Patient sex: F
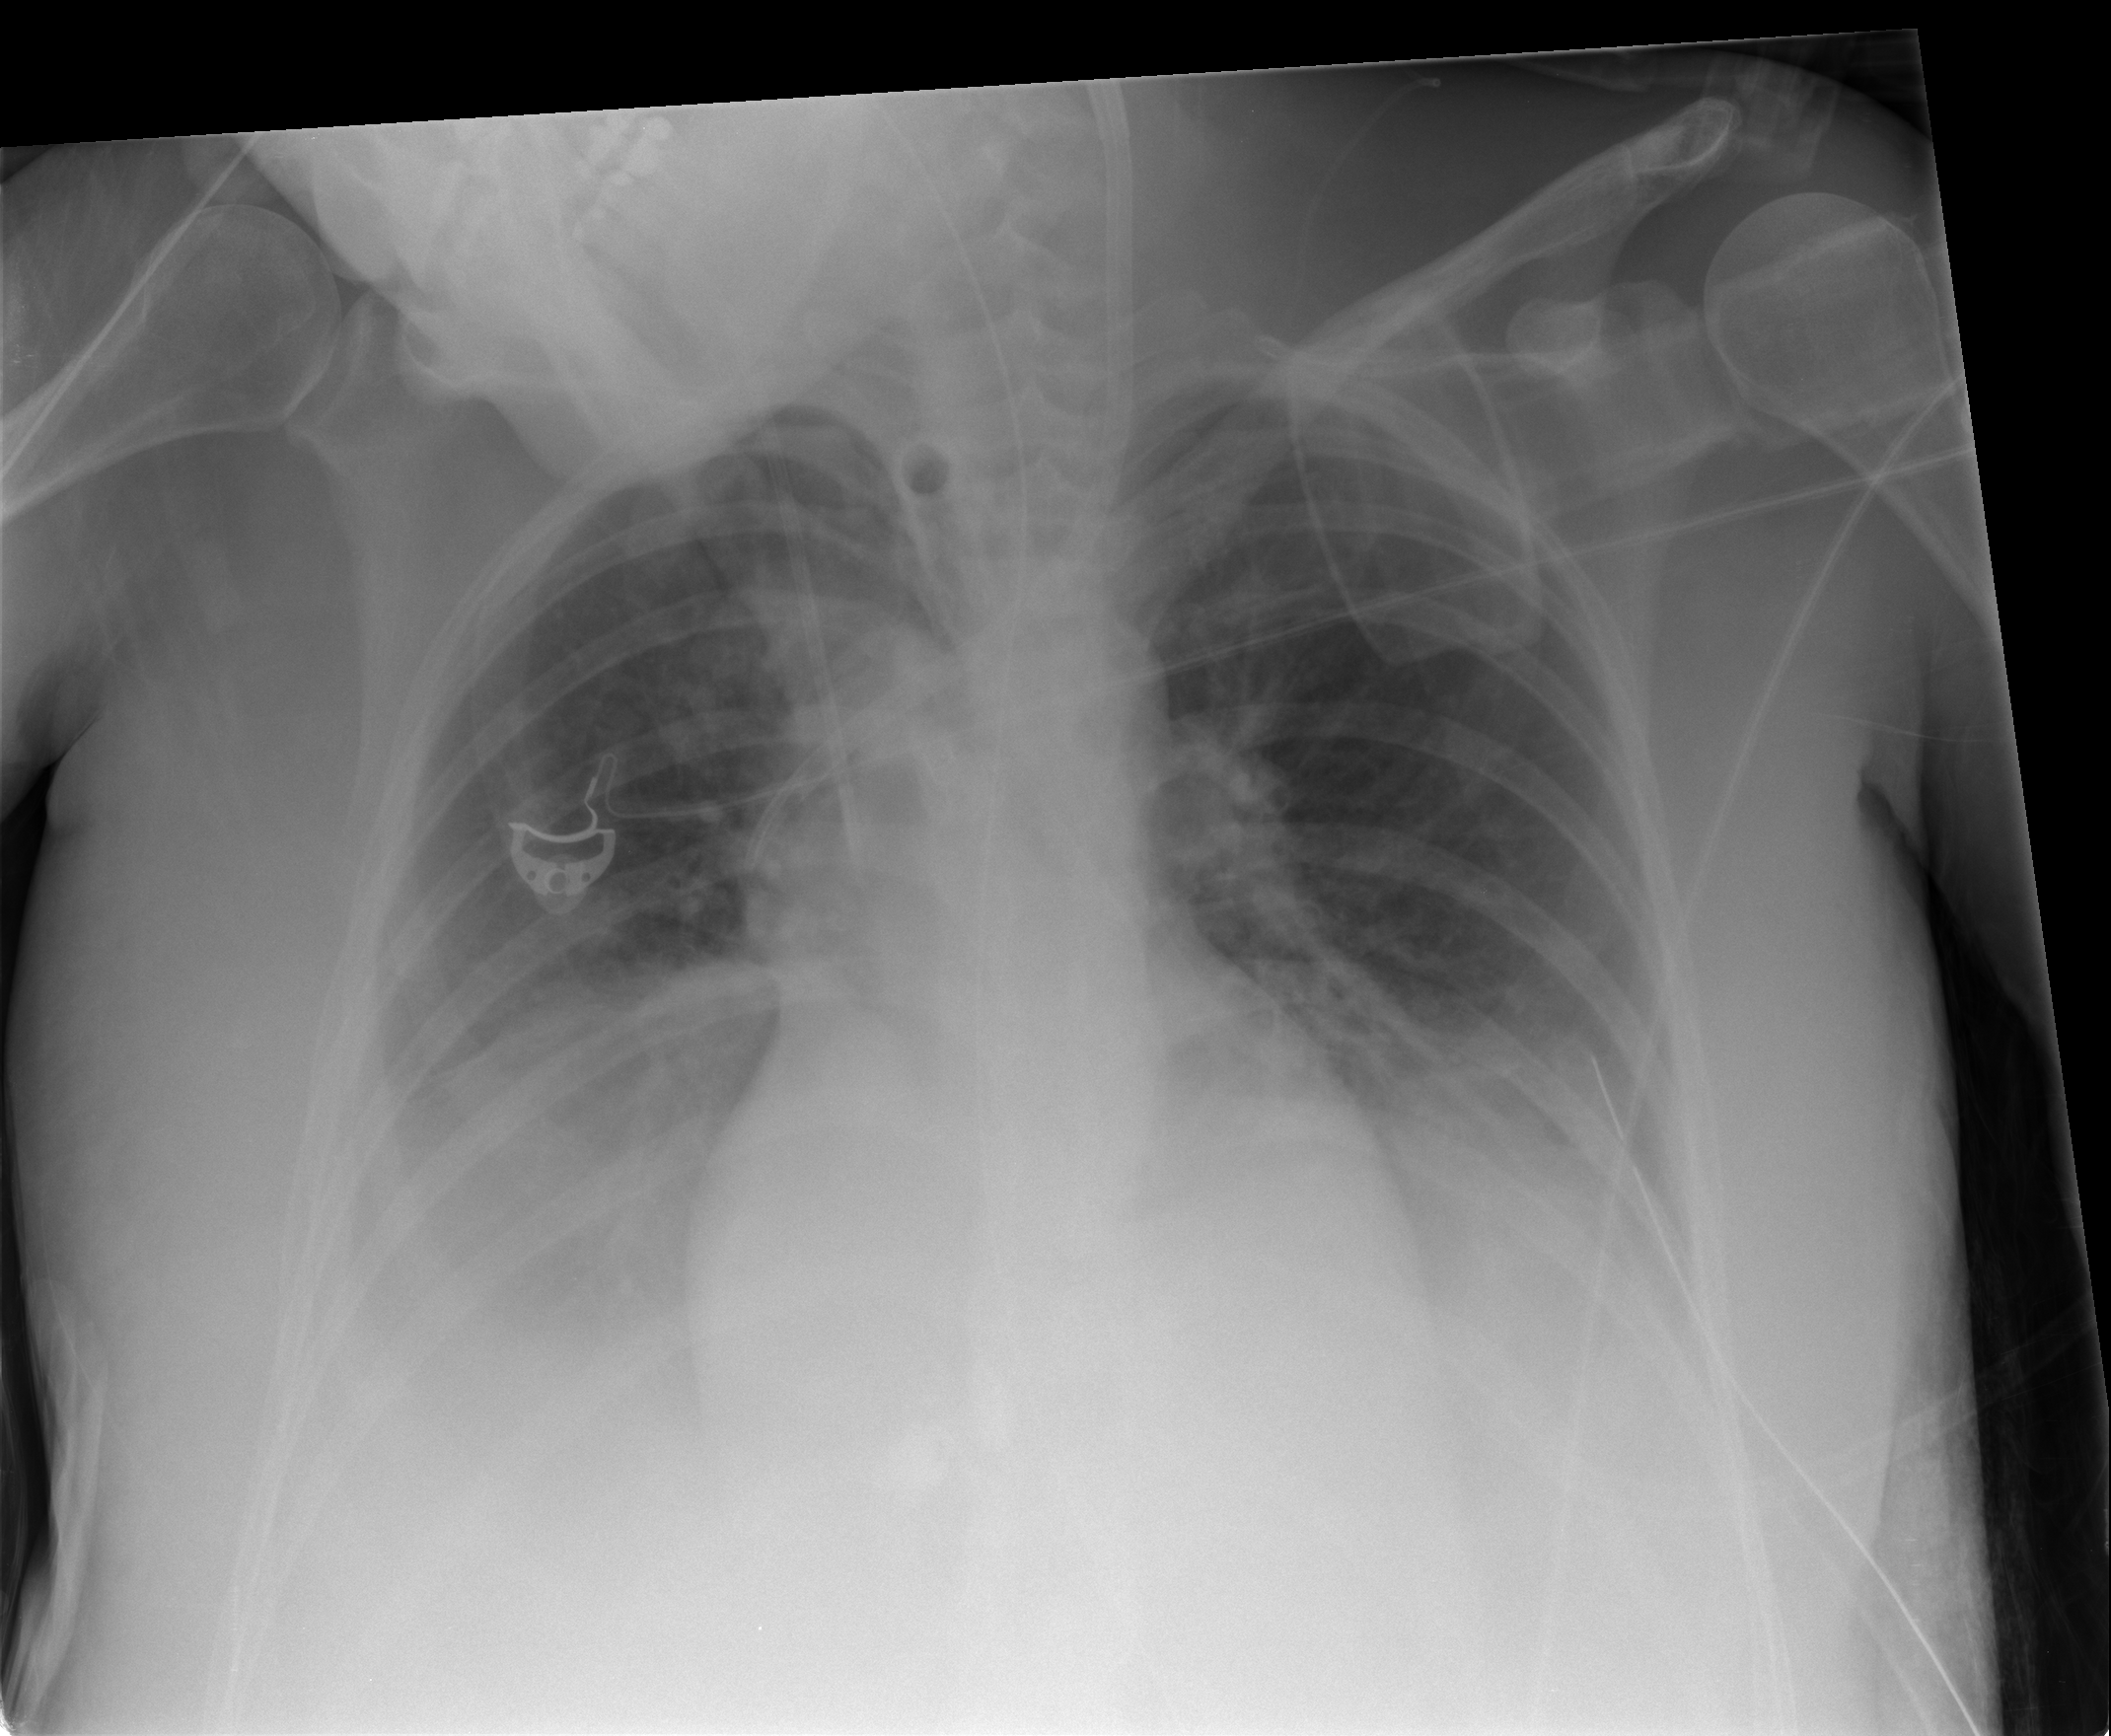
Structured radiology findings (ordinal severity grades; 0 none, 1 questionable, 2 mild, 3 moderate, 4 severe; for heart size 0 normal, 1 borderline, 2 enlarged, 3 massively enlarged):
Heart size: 0
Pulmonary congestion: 2
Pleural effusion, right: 3
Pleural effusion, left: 3
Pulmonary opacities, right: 0
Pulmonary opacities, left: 0
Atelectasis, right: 3
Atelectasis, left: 3